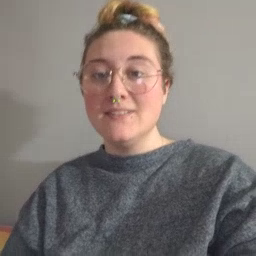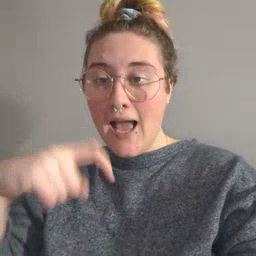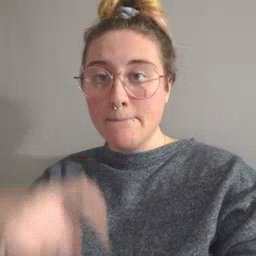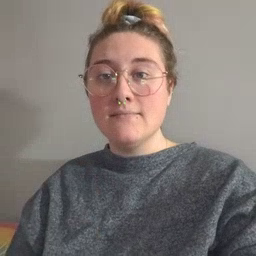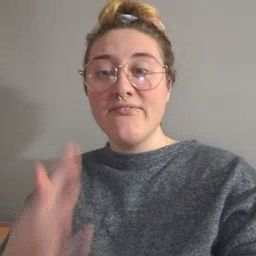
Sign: time